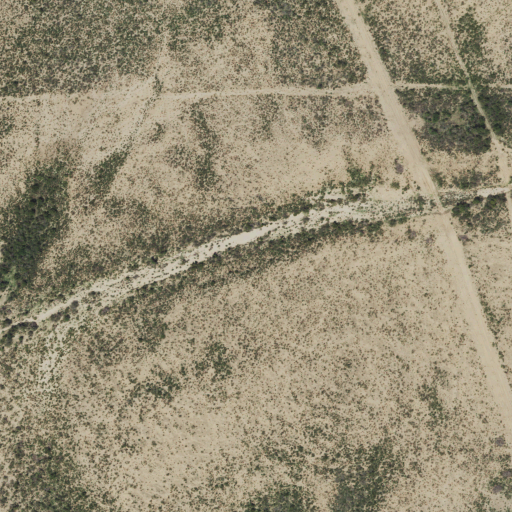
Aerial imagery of valley in Texas named Bearfoot Canyon containing only shrub